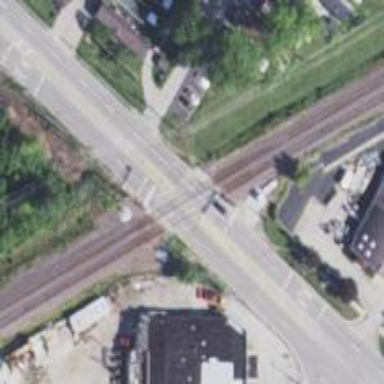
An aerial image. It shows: Railway crossing with full barriers.